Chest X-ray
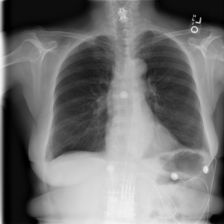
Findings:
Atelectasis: negative
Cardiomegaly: negative
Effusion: negative
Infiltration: positive
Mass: negative
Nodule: negative
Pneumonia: negative
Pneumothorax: negative
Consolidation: negative
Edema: negative
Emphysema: negative
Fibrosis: negative
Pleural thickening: negative
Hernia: negative